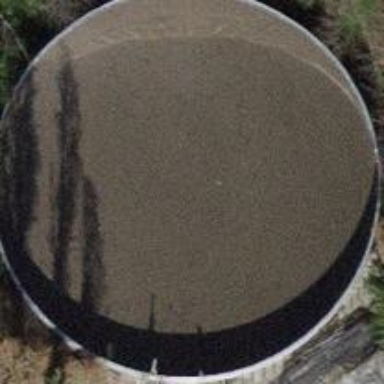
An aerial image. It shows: Reservoir used for sewage.